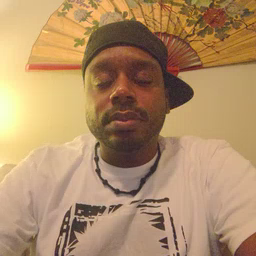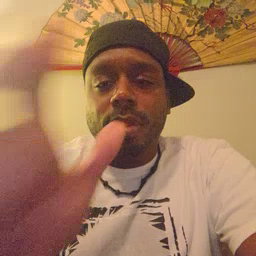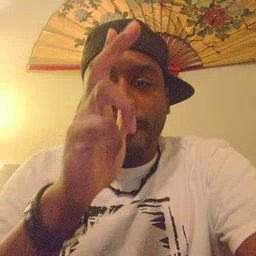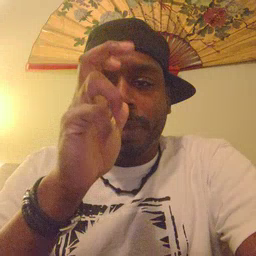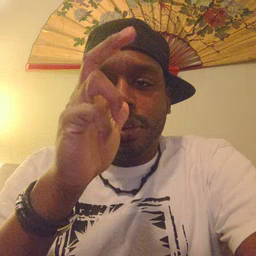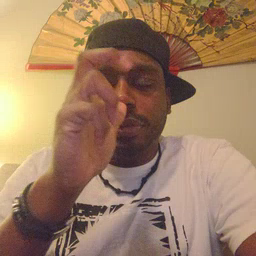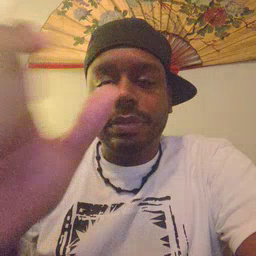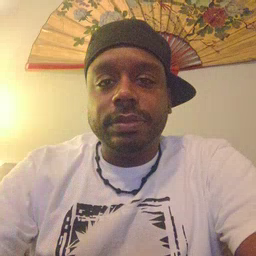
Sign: bug